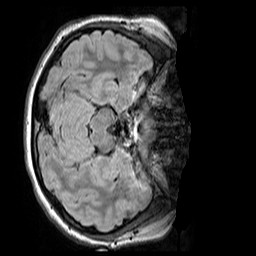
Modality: FLAIR
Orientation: axial
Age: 12
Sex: female
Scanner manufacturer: siemens
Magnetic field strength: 3 T
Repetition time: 5 s
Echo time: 0.388 s